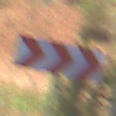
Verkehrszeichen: RichtungstafelnInKurvenGrossLinks
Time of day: Midday
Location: Roofed (Underpass)
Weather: Clear
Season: NotSpecified
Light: Natural